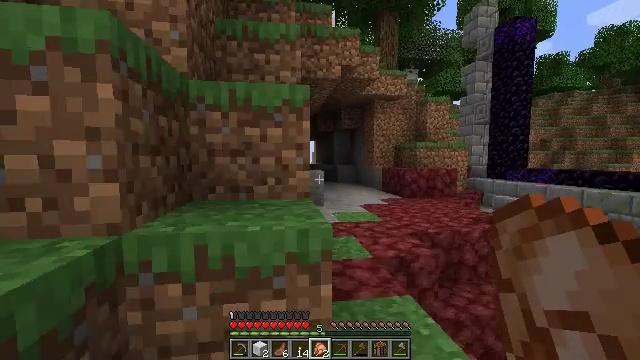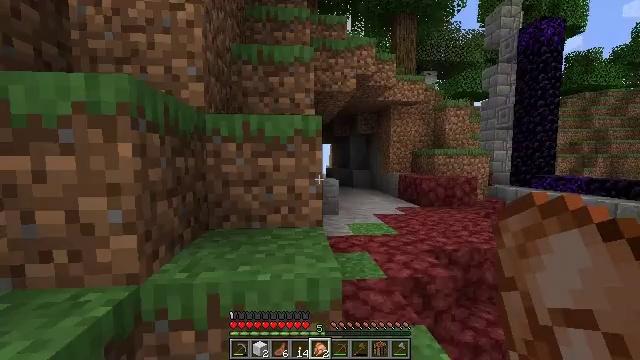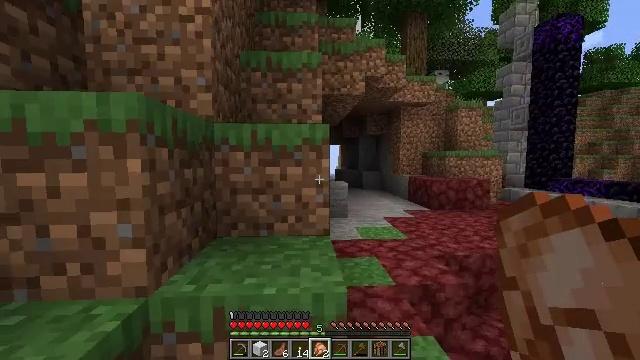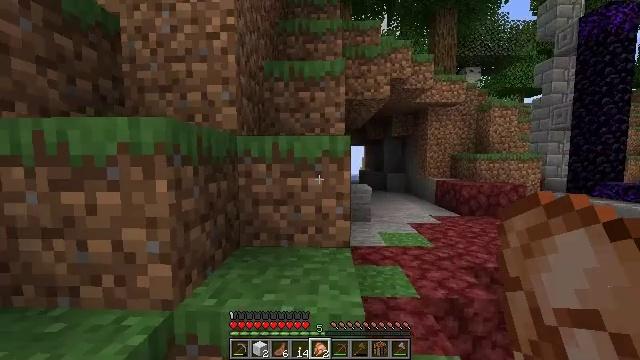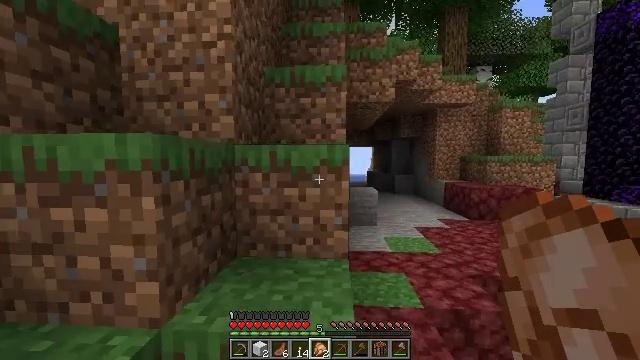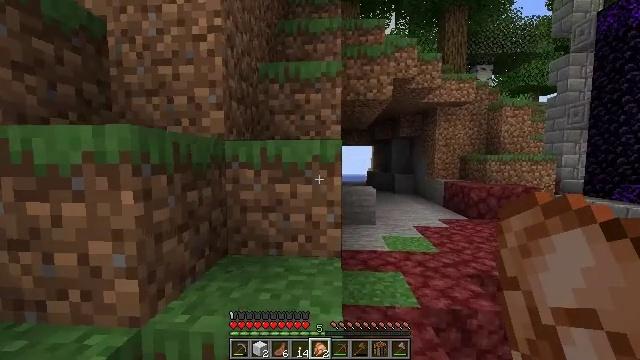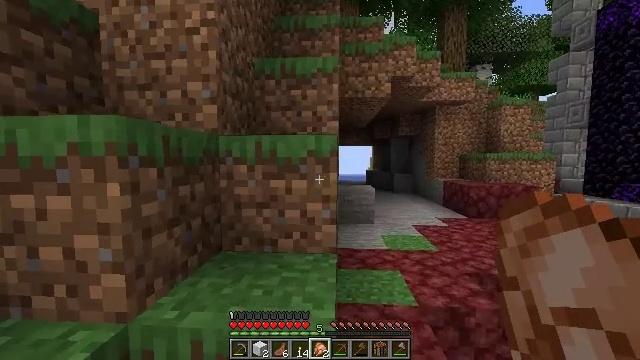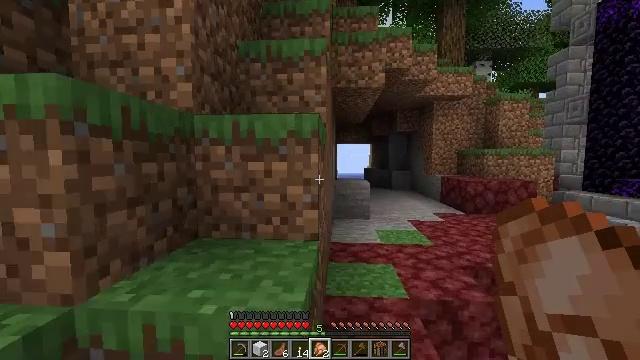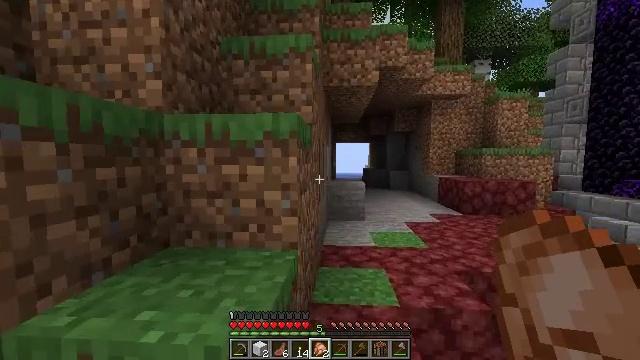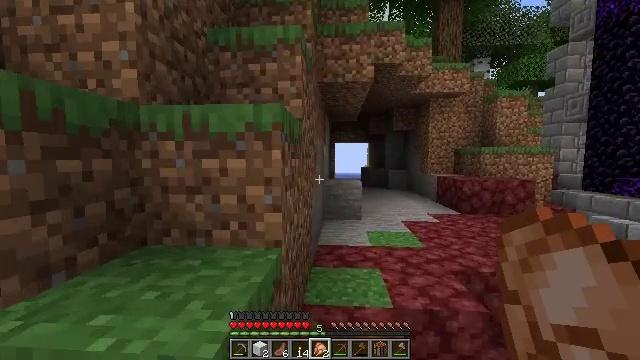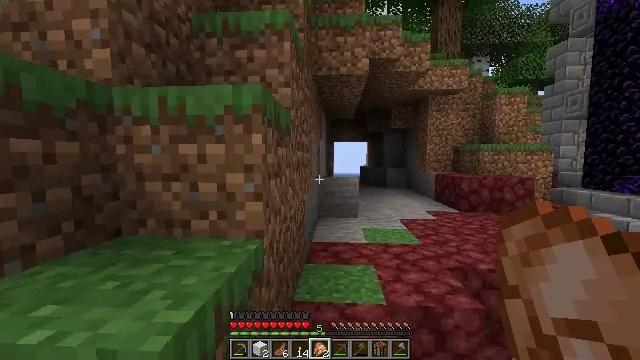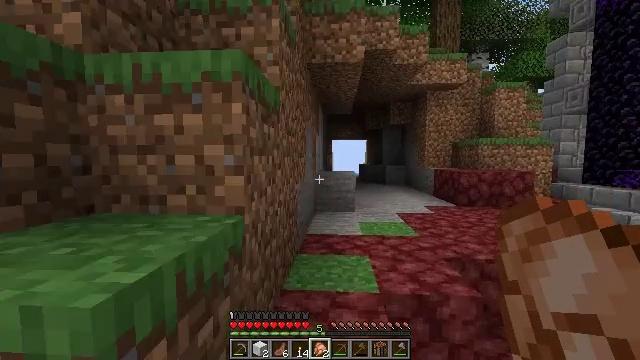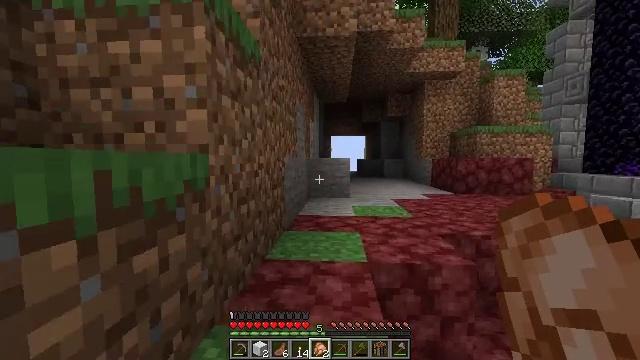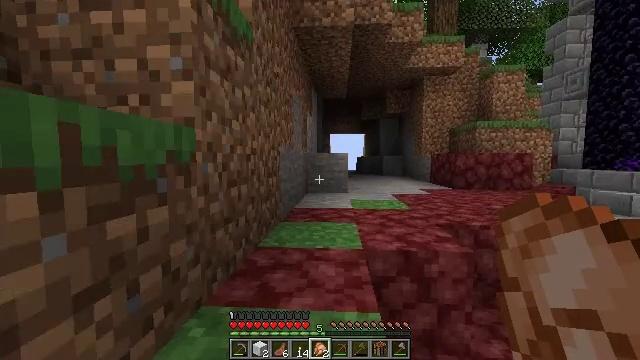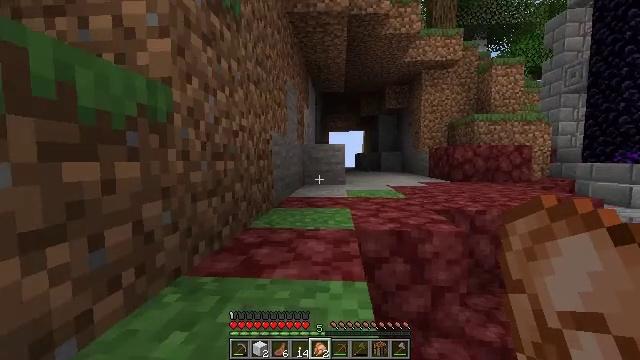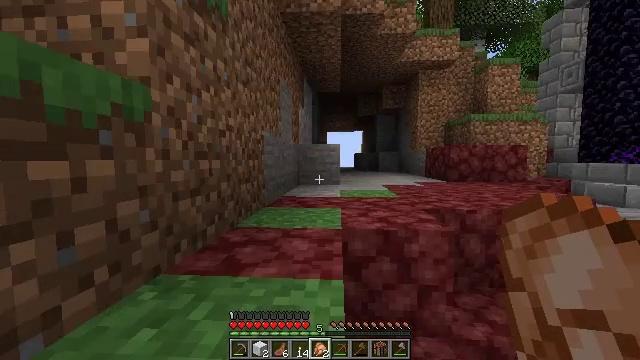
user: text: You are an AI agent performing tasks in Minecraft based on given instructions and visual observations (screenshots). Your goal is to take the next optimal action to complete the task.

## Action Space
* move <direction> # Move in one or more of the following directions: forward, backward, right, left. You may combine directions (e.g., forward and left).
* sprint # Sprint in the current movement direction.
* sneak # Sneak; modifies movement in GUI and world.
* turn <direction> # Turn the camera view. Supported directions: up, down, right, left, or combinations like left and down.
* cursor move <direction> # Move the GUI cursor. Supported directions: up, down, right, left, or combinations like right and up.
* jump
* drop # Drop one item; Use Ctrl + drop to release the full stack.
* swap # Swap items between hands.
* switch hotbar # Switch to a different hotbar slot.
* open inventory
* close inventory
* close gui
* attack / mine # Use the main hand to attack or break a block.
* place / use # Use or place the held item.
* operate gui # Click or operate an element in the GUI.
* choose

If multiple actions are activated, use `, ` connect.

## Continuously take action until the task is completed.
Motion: motion action
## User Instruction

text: Reclaim the chest into your inventory.
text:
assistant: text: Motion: move forward and move right, turn left, jump
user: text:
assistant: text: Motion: move forward and move right, turn left, jump
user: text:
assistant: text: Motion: move forward and move right, turn left, jump
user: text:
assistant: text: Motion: move forward and move right, turn left, jump
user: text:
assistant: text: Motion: move forward and move right, jump
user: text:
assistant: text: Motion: move forward and move right
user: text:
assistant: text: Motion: move forward and move right
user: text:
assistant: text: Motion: move forward and move right
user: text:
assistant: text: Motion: move forward and move right
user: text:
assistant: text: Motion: move forward and move right
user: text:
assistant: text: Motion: move forward and move right
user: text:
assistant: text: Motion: move right
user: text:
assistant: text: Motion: no_op
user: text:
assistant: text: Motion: no_op
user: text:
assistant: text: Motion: no_op
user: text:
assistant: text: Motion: no_op
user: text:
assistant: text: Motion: no_op
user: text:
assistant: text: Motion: no_op
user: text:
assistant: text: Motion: no_op
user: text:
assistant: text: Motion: turn left and down
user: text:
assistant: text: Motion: turn right and down
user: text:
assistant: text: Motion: turn right and down
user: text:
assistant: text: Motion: no_op
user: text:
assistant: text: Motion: no_op
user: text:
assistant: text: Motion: no_op
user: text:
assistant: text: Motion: no_op
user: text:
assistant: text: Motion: no_op
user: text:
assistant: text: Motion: no_op
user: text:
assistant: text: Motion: move left, turn right and up
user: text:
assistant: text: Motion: move forward and move left, turn right and up